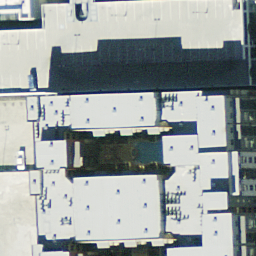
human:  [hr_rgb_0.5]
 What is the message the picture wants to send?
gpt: buildings